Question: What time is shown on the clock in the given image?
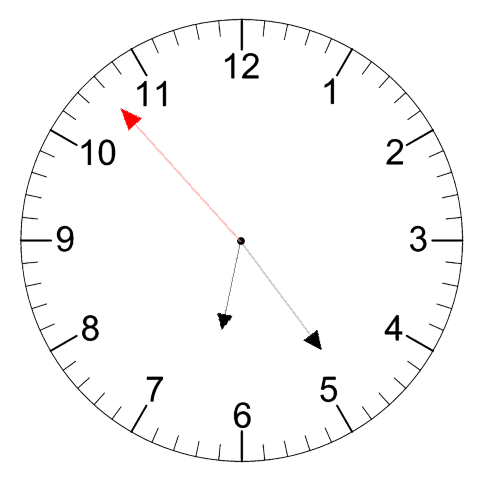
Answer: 06:23:53